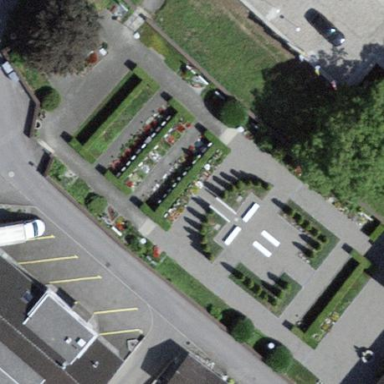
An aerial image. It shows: Graveyard.